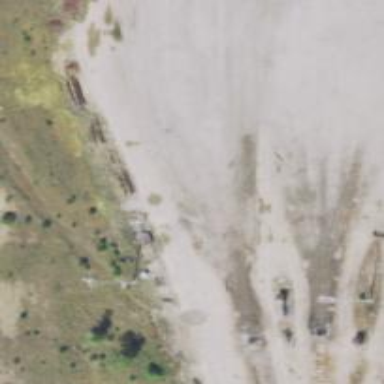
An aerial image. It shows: Abandoned railway yard.